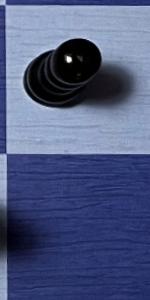
Label: Empty